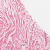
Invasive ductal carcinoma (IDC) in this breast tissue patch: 0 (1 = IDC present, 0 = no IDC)